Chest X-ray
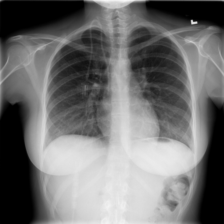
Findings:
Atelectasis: negative
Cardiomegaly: negative
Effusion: negative
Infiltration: negative
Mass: negative
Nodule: negative
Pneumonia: negative
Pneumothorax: negative
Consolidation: negative
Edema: negative
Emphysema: negative
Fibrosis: negative
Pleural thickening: negative
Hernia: negative